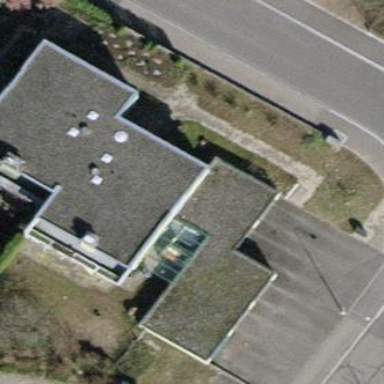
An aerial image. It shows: Group of garages.